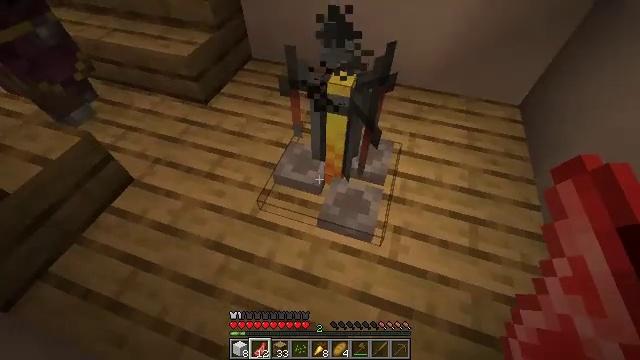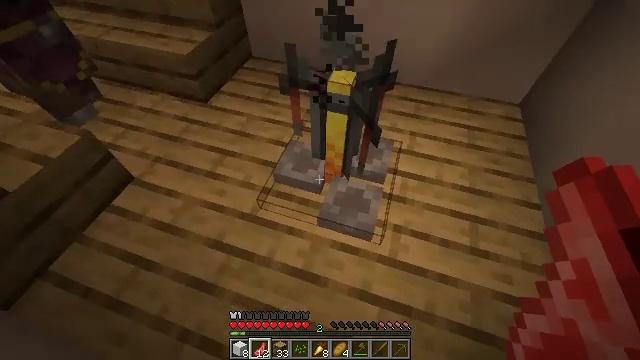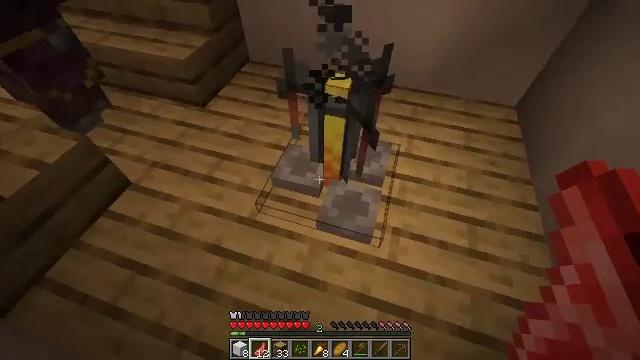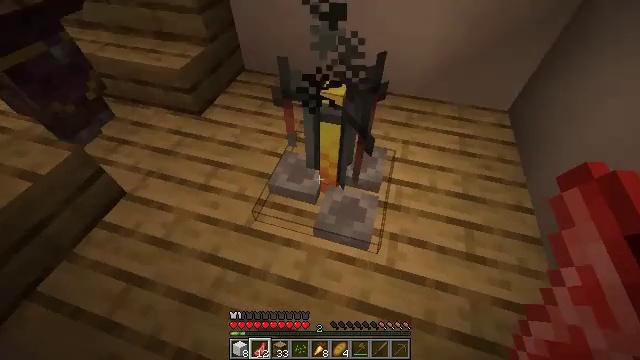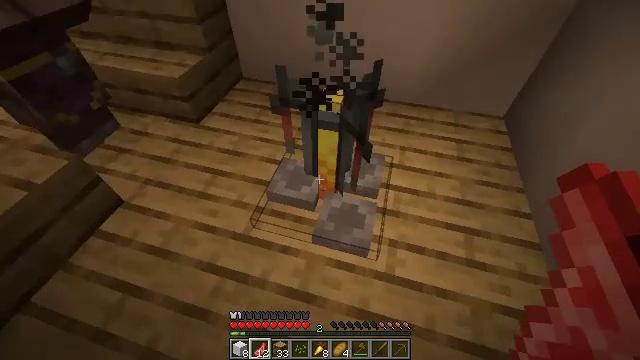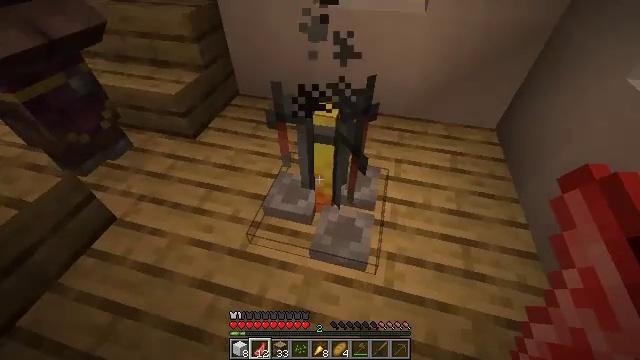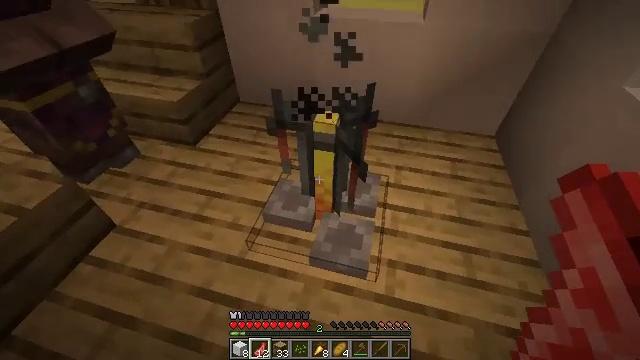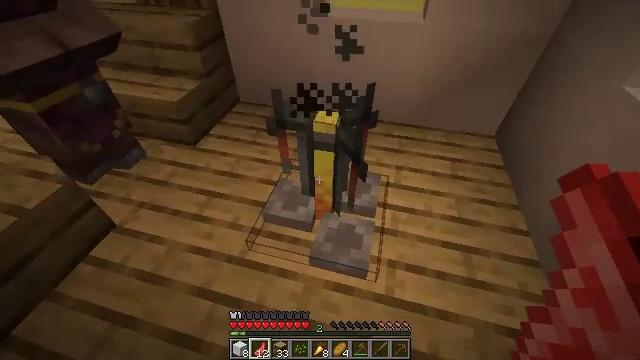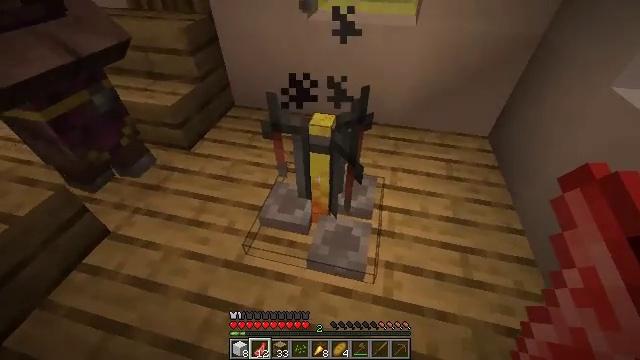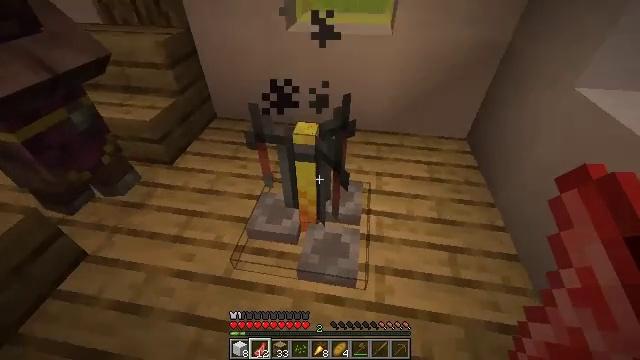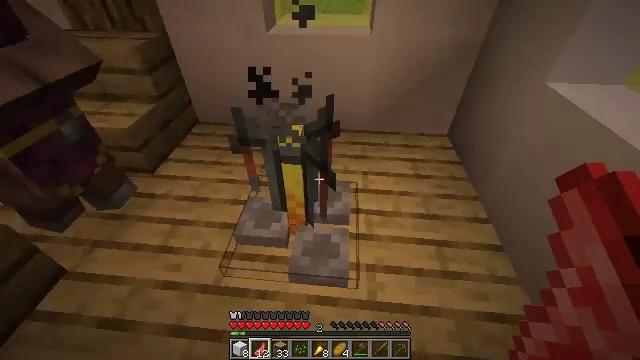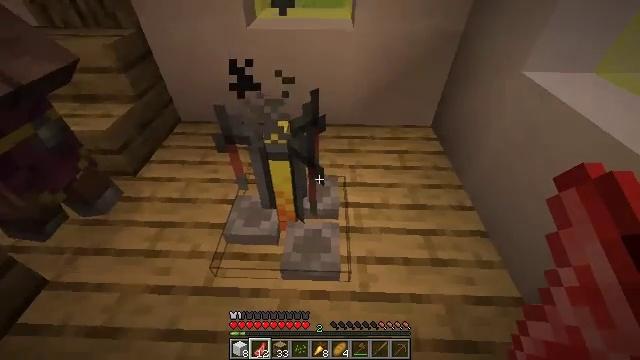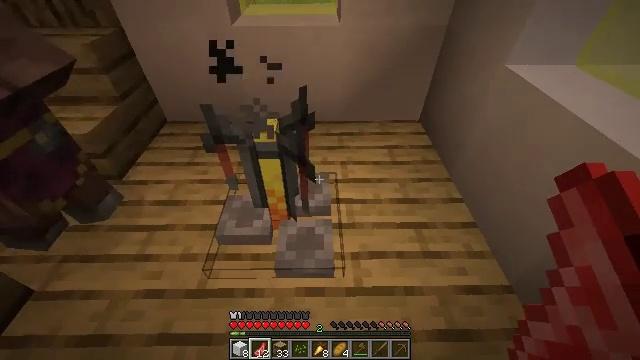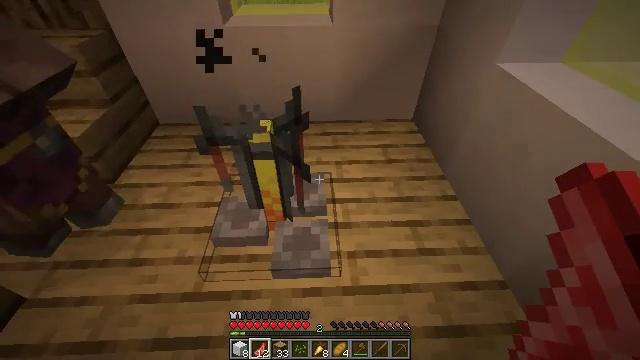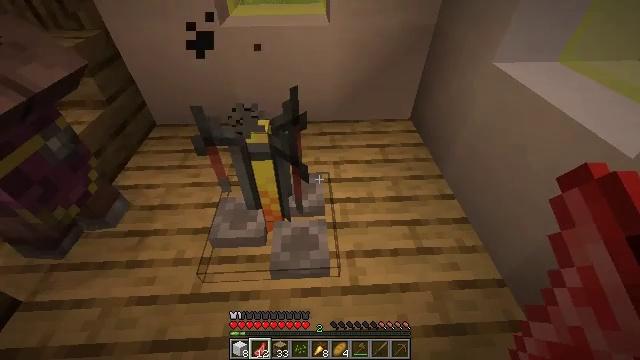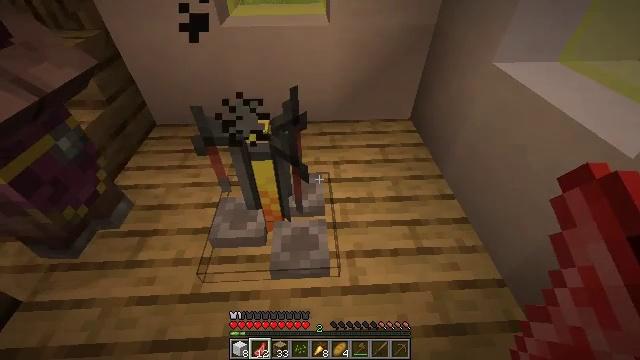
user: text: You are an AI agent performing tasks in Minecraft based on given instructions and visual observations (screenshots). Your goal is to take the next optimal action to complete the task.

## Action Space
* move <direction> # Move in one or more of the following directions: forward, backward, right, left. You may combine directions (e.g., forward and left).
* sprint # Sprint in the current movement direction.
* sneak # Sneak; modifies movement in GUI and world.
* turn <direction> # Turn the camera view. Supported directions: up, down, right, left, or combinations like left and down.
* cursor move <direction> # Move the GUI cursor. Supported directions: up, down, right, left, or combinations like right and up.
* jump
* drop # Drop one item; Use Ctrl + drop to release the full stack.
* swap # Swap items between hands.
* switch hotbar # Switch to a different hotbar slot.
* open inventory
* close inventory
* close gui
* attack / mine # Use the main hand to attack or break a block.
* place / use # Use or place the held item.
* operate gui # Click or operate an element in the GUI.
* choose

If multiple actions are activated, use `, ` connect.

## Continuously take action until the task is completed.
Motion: motion action
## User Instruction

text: Attack the brewing stand to gather it.
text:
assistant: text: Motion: no_op
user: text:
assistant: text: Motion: no_op
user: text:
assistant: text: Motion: turn right and up
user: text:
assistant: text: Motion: turn up
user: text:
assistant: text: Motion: turn right and up
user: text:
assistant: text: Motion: turn up
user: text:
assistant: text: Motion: no_op
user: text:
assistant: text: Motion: turn right
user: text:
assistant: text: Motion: turn right and up
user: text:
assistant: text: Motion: turn right
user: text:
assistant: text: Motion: turn right and down
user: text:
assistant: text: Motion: turn right
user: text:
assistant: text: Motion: turn right
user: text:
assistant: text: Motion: no_op
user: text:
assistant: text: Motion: no_op
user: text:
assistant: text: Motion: no_op
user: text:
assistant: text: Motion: no_op
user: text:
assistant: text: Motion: no_op
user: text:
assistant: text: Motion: no_op
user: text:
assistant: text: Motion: no_op
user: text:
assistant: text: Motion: no_op
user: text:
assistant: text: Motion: no_op
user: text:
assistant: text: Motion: no_op
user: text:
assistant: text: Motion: no_op
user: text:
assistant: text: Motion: no_op
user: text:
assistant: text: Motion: no_op
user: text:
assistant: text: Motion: no_op
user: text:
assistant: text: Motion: no_op
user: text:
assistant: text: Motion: no_op
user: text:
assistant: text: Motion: no_op